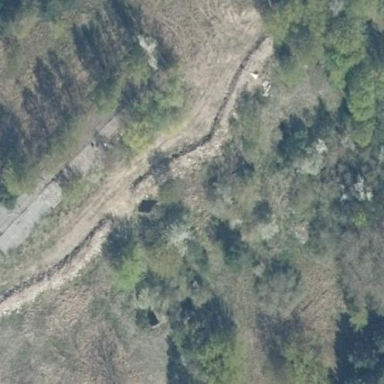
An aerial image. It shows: Military bunker.